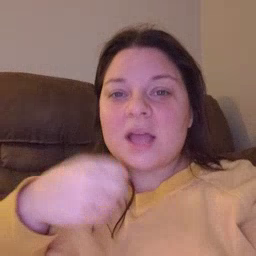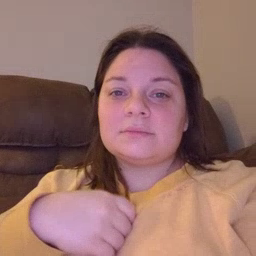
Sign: fast